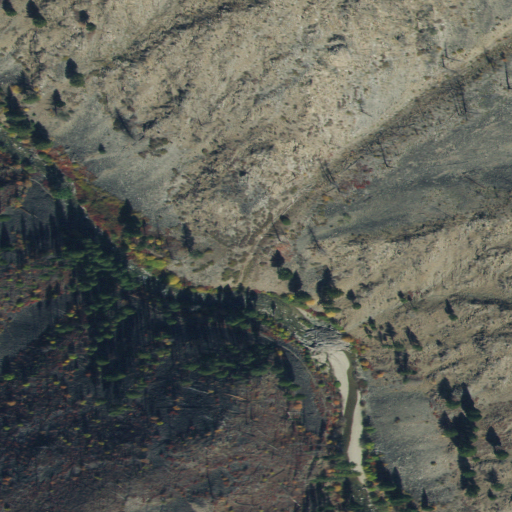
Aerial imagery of valley in Idaho named Slide Gulch containing shrub, evergreen forest, and grassland